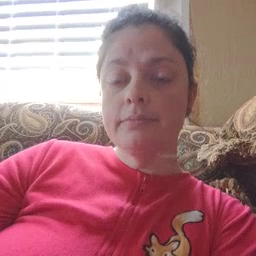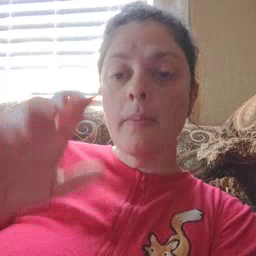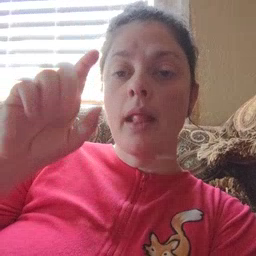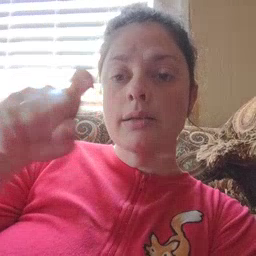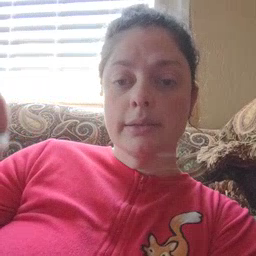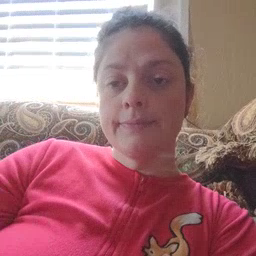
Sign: closet